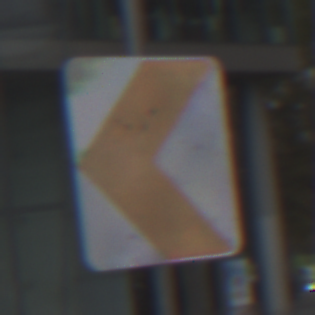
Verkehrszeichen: RichtungstafelnInKurvenKleinRechts
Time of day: MorningAfternoon
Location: Outdoor (Urban)
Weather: Overcast
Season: NotSpecified
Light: Natural